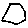
Label: hexagon